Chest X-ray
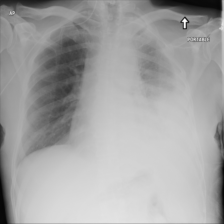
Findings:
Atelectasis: negative
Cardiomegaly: negative
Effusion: negative
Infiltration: negative
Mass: negative
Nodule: negative
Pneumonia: negative
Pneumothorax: negative
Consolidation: negative
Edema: negative
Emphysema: negative
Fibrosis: negative
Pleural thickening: negative
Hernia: negative